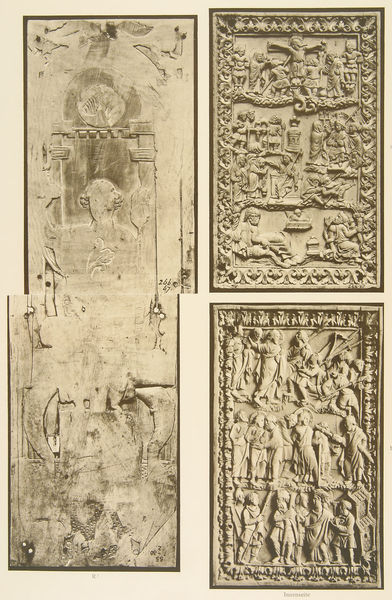
Titel: Consulardiptychon aus Rom
Standort: Herkunftsort: Rom (EU - I - Latium)
Institution: London, British Museum und Victoria and Albert Museum
Schlagwörter: weiß, menschen, säulen, tür, beige, ornament, stein, vögel, sonne, gotik, renaissance, relief, bilder, krieg, schlacht, lanze, ornamente, tor, vier, rechteck, christus, kreuzigung, romanik, platten, löwe, auferstehung, ägypten, judas, hieroglyphen, verrat, druckplatten